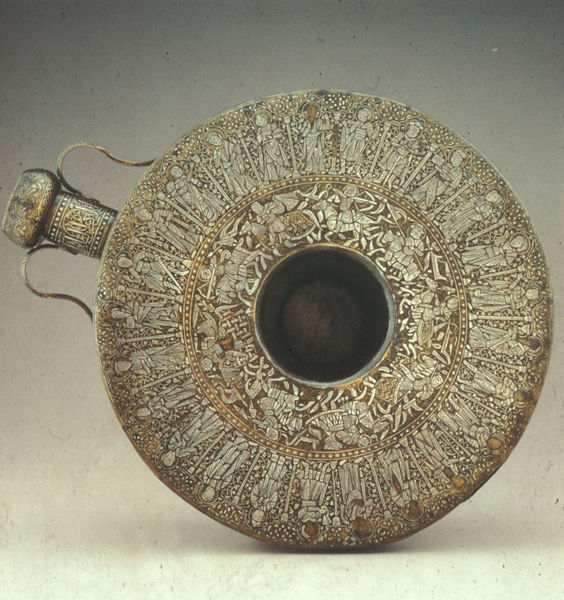
Titel: Flasche mit christlichen Heiligen aus Syrien (Islam)
Künstler: unbekannt
Standort: Washington
Institution: Freer Gallery of Art
Schlagwörter: dunkel, kampf, kämpfer, wasser, menschen, braun, grau, mitte, männer, schwarz, weiss, zeichen, rot, tiere, beige, muster, ornament, alt, flasche, trinken, hermelin, silber, tod, trauer, hals, gold, sitzend, stickerei, stoff, personen, kreis, reiter, rund, amphore, henkel, krug, relief, liegen, bogen, figuren, krieg, könig, soldaten, wein, bezug, bordüre, runde, ornamente, verzierung, metall, bronze, foto, fotografie, photographie, griff, deckel, gefäß, messing, orient, scheiben, scheibe, loch, militär, schwert, schwerte, kreise, herrscher, heer, jagd, gravur, photo, verziert, fries, griffe, karaffe, öffnung, arabisch, leder, krieger, schwartz, lanzen, zentrum, heilige, fäden, verschluß, teuer, schief, figürlich, gegenstand, szenen, pfeil, korken, islam, behälter, abbildung, stoffbezug, trinkgefäss, elfenbein, mühlrad, tülle, ausguss, radial, weisen, wasserflasche, dekoriert, feldflasche, ziselierung, flachmann, stöpsel, flaschenhals, auslauf, kavaliere, medizinmänner, olivenmühle, ringflasche, soldante, stöpfel, teins, mundstück, taschenflasche, sto